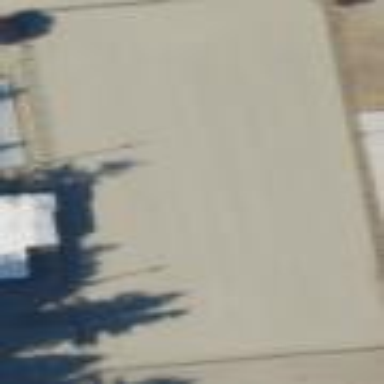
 perfect for horse riding and other equestrian activities."